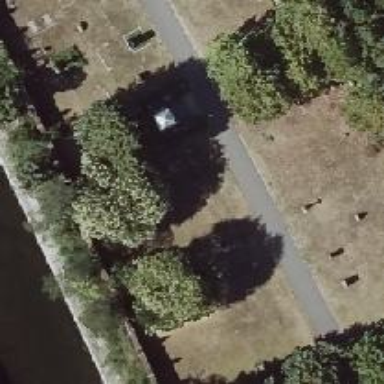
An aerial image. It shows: Historic tomb in cemetery.